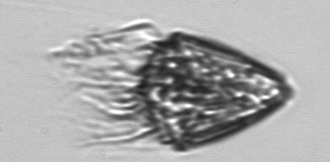
Label: Strombidium_morphotype1